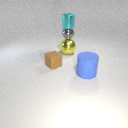
small gray metal sphere below small cyan metal cylinder